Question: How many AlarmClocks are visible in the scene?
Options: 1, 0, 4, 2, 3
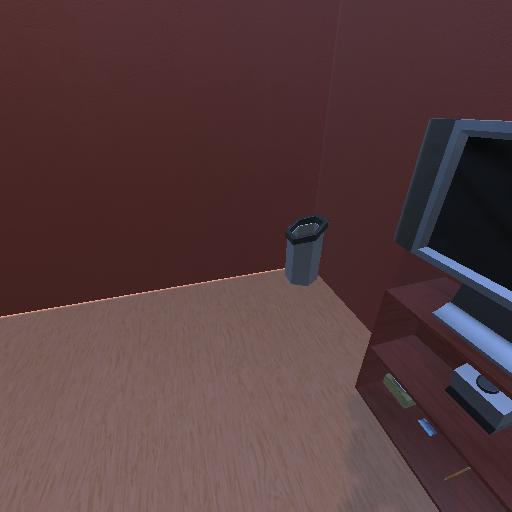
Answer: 1